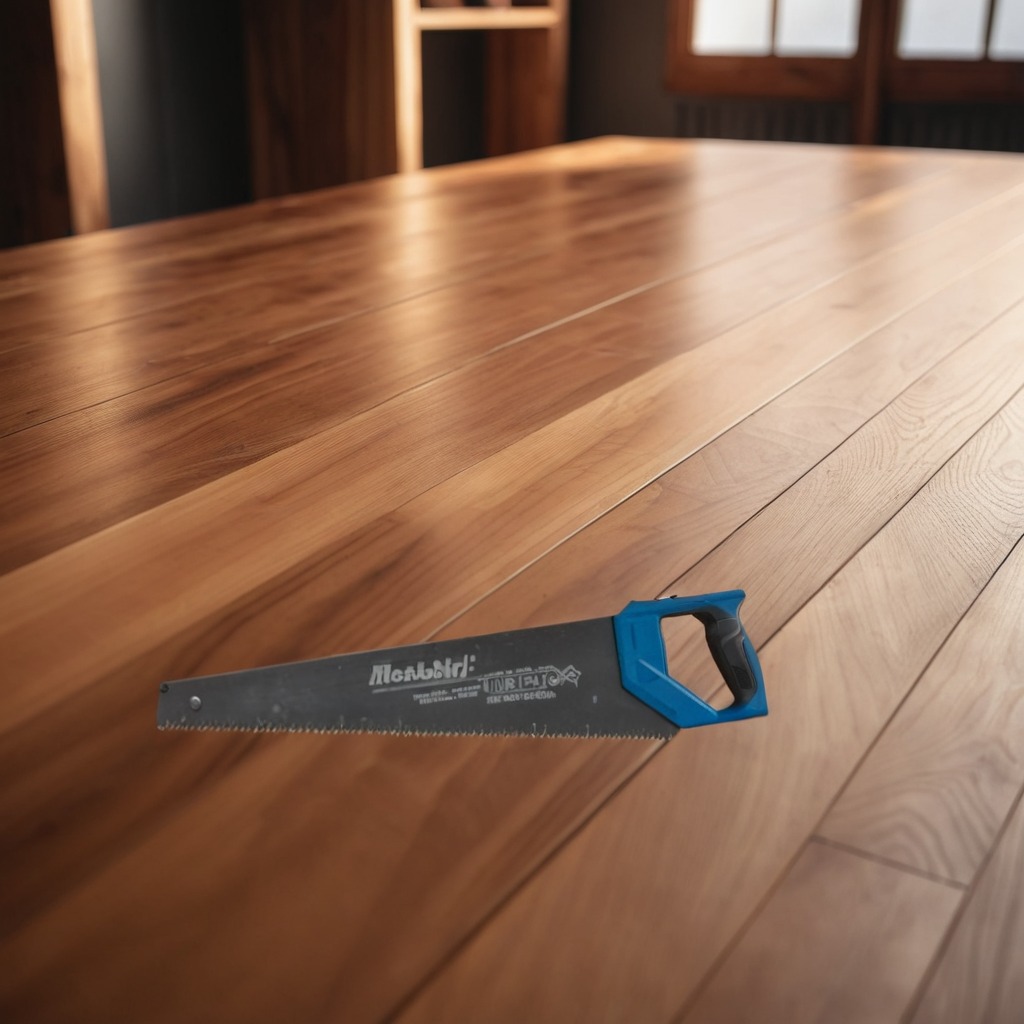
A metal saw is lying on a wooden table in a carpentry studio.